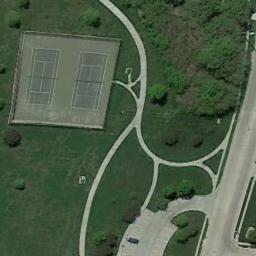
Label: tennis_court